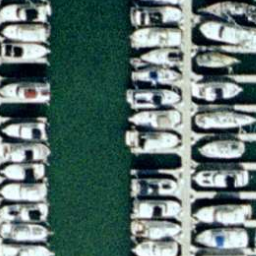
Label: harbor